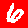
Digit: 6